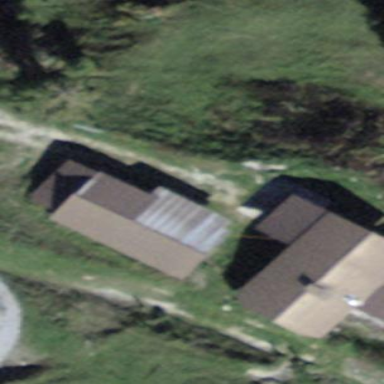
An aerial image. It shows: Farm auxiliary building.